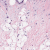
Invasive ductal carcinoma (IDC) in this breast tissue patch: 0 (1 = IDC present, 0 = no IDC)